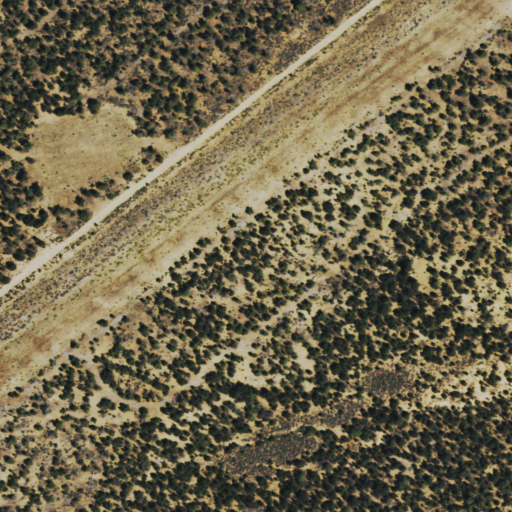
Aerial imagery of ridge(s) in Colorado named Wolf Ridge containing evergreen forest and shrub